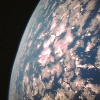
Label: cloud